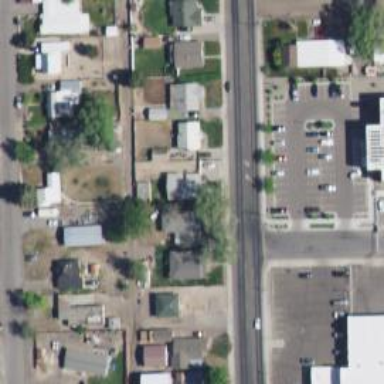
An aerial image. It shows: Alley classified as service road.